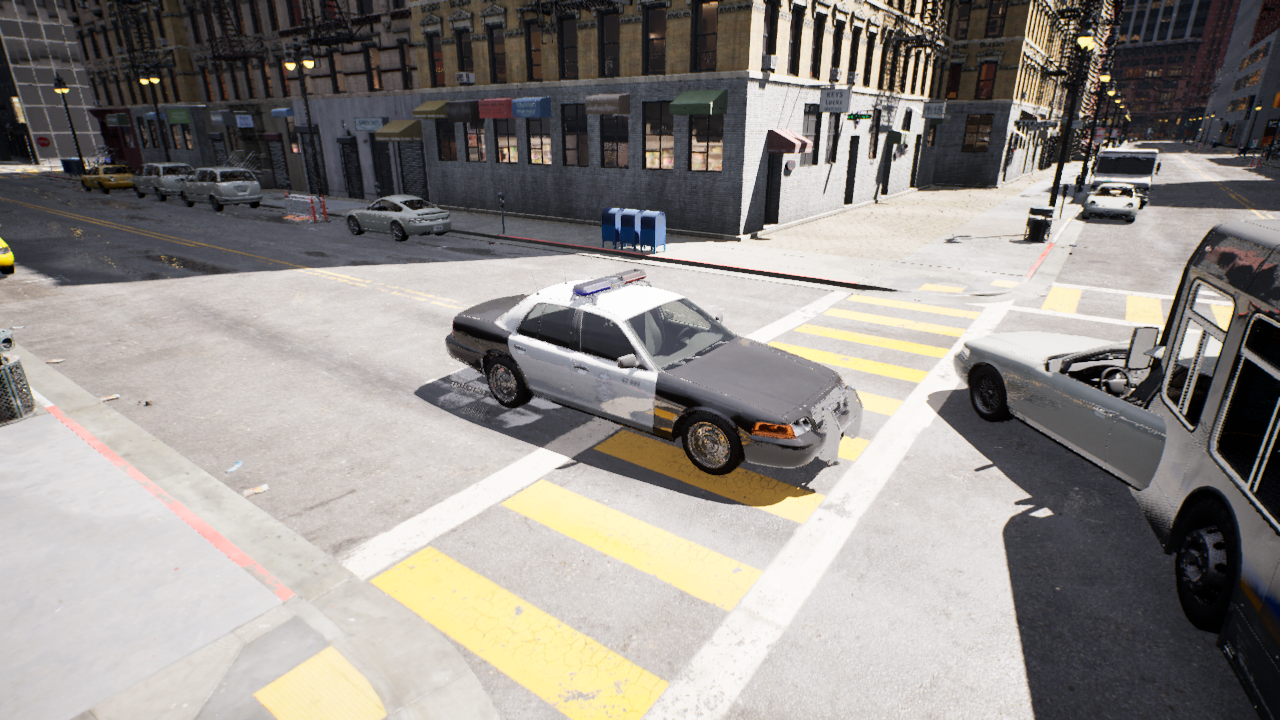
Venue: residential
Lighting: clear day
Vehicle rig: sedan